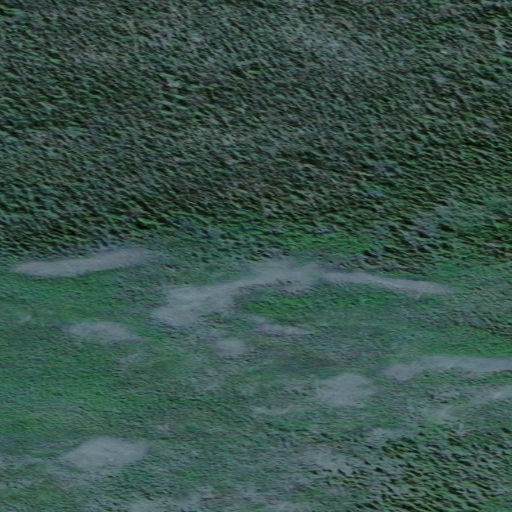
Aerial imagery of mountain in Alaska named Outlook Point containing only unknown